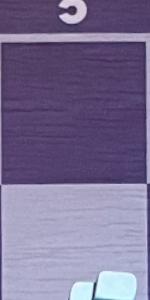
Label: Empty